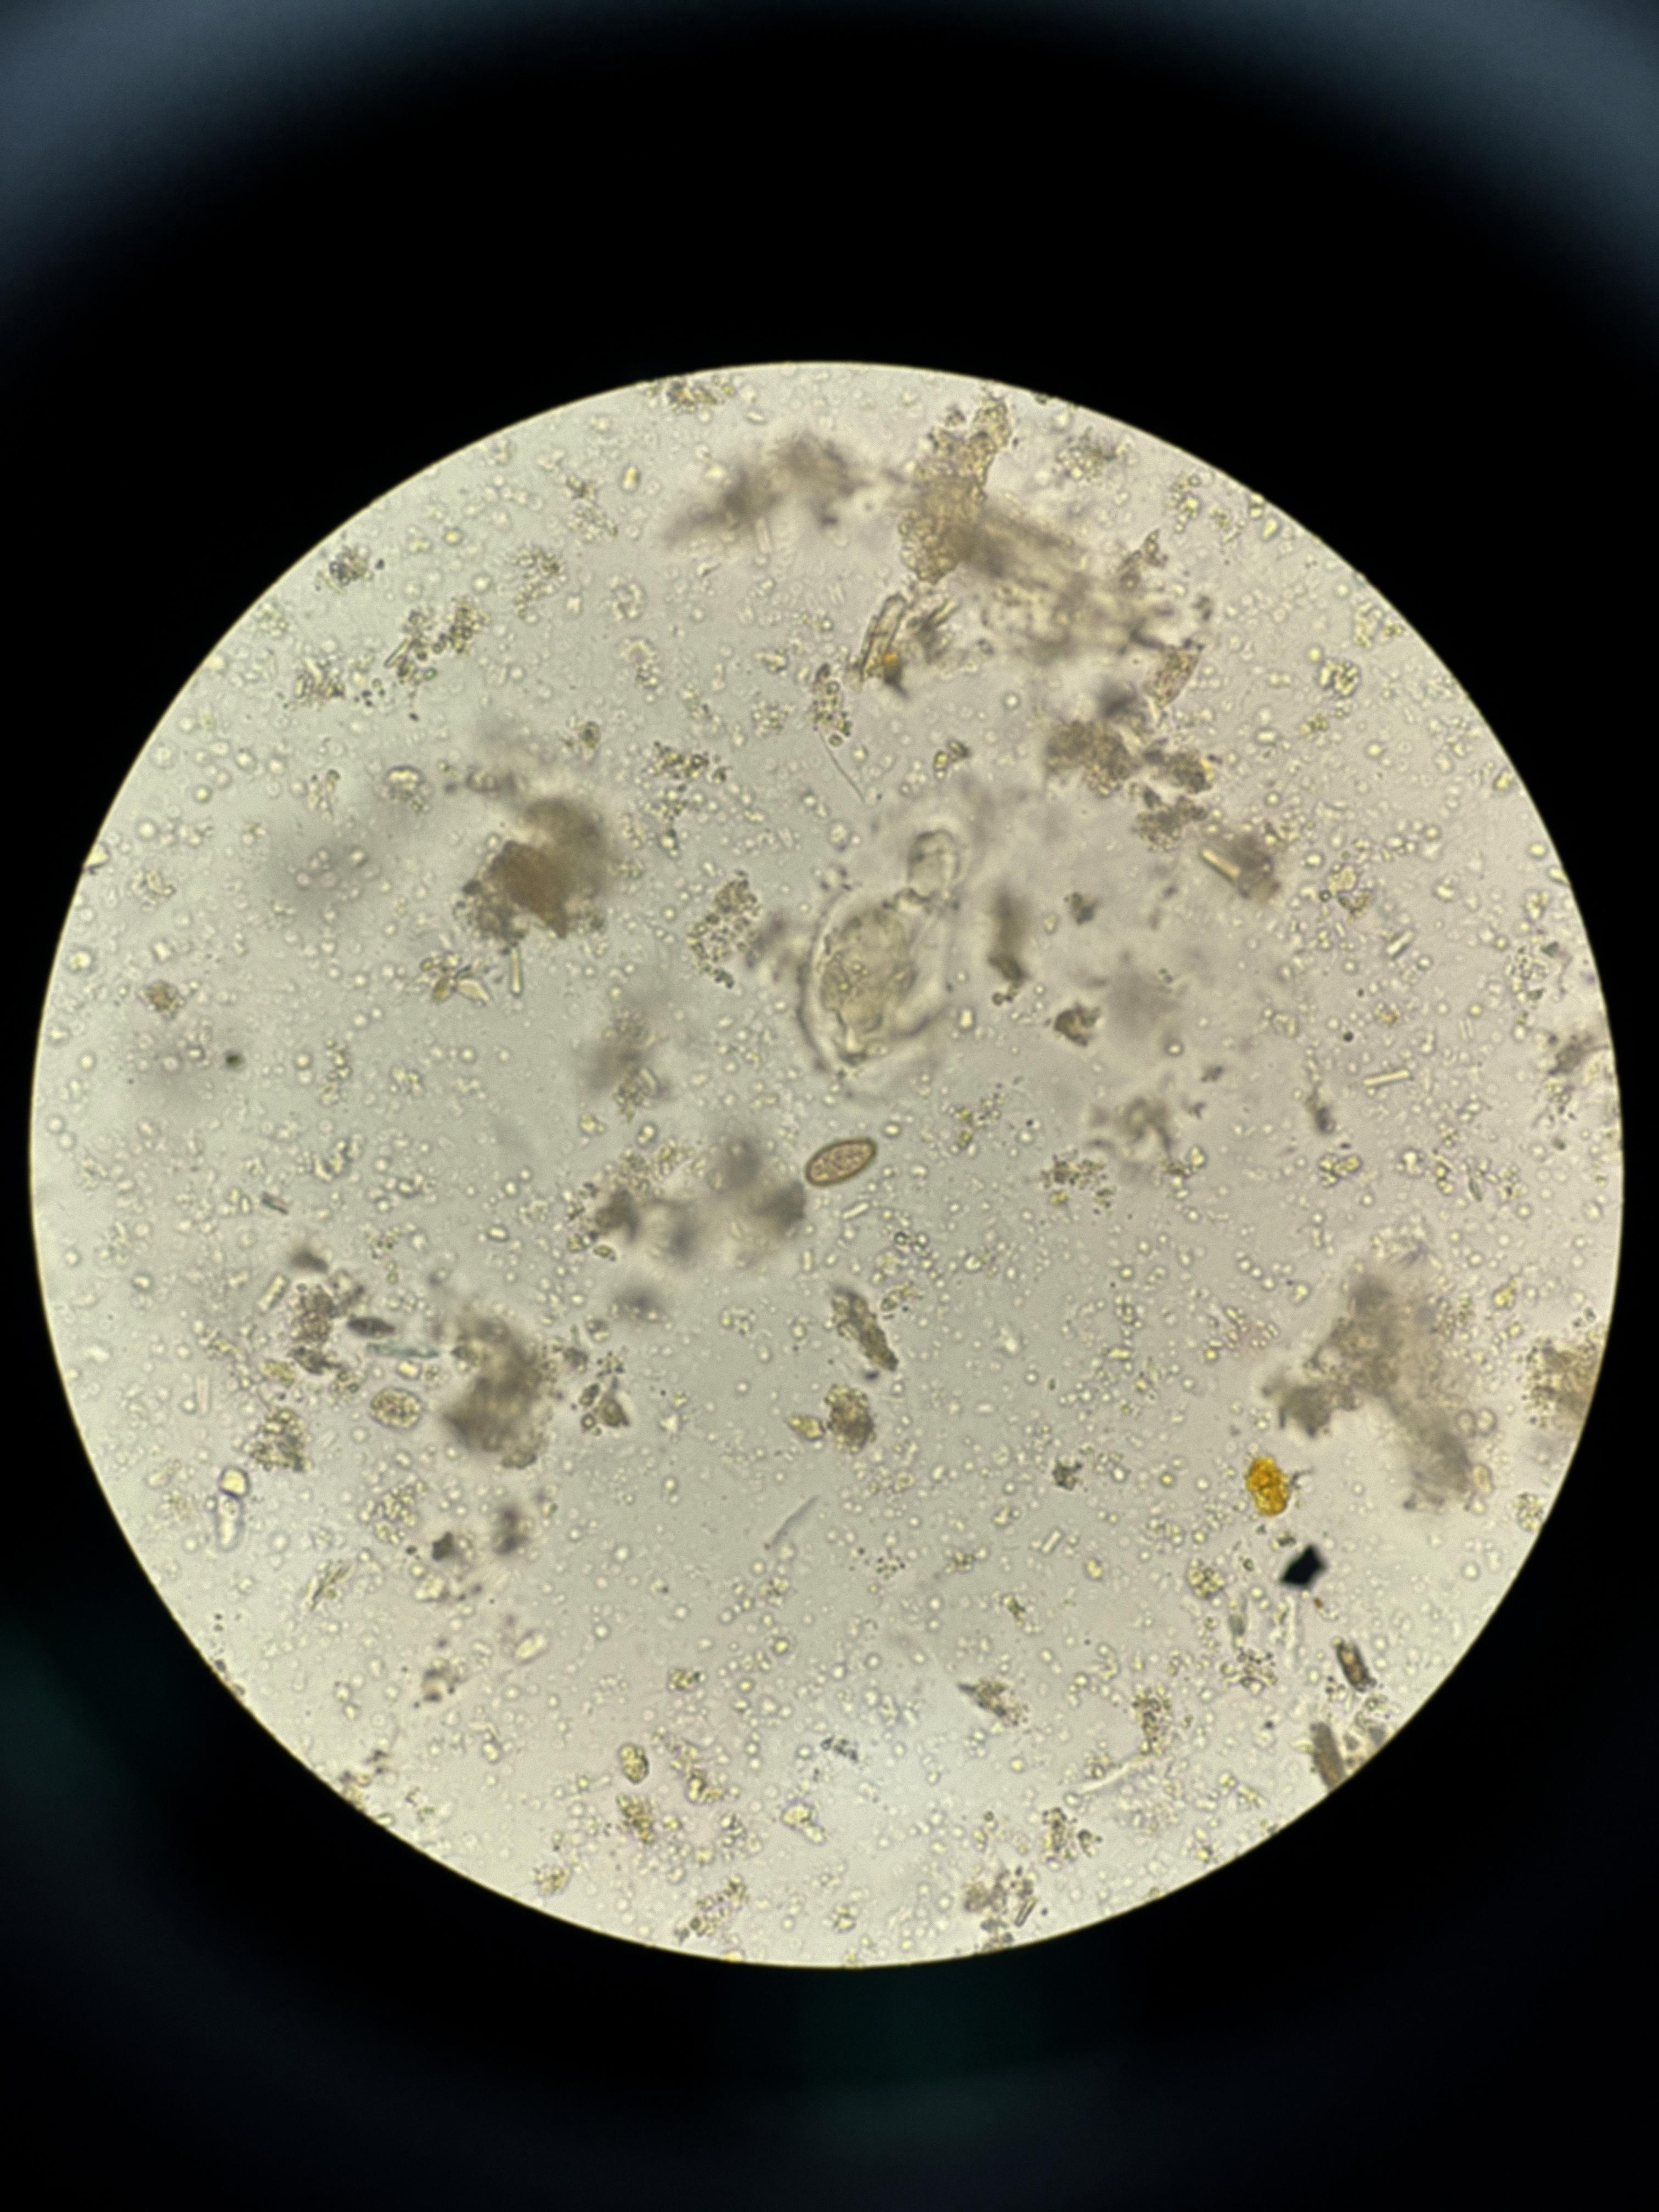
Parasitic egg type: Opisthorchis viverrine